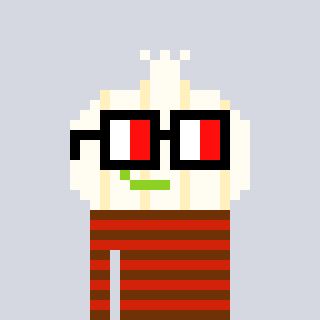
a pixel art character with square glasses with black frames and red eyes, a garlic-shaped head and a red-colored body on a cool background